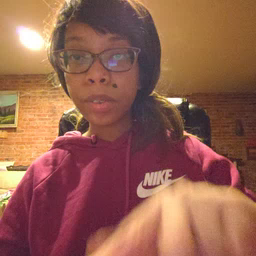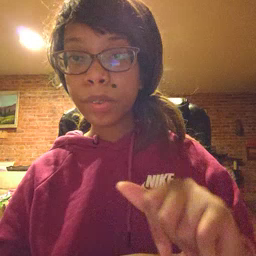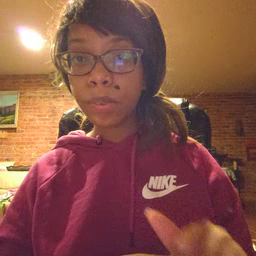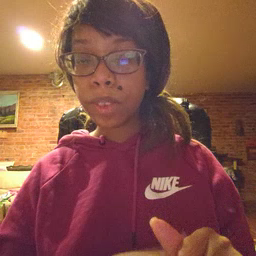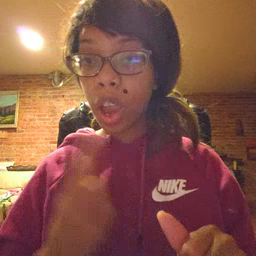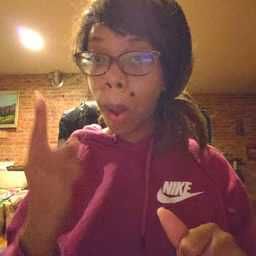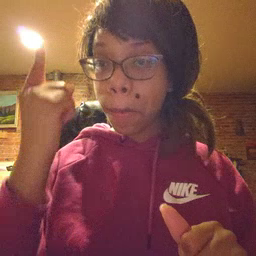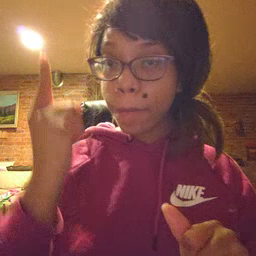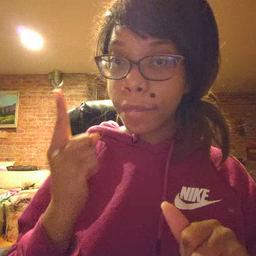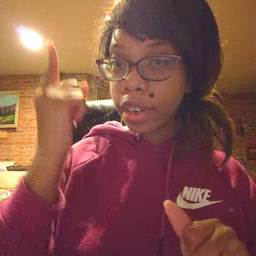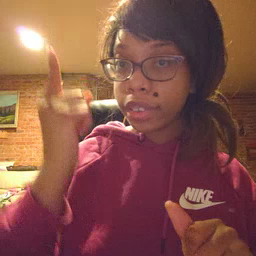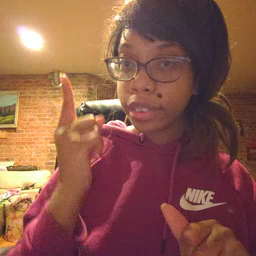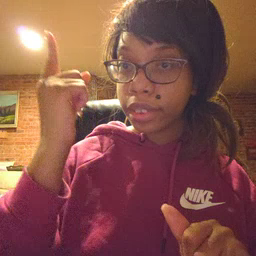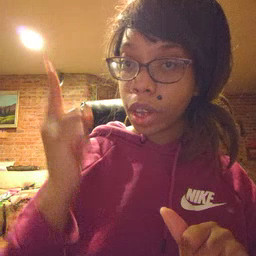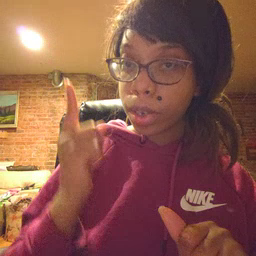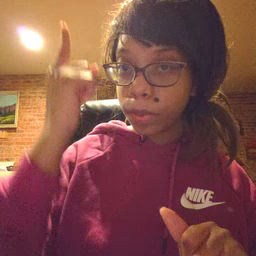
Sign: up